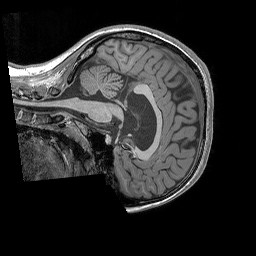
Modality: T1w
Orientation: sagittal
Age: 19
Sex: female
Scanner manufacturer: siemens
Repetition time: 2.25 s
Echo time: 0.00302 s